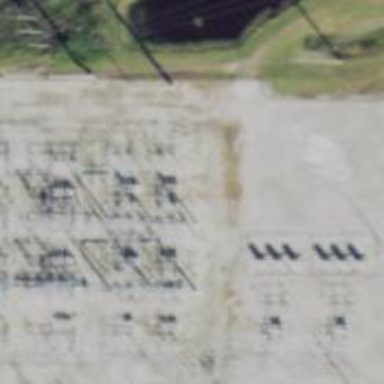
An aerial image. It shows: Switch used for power control.